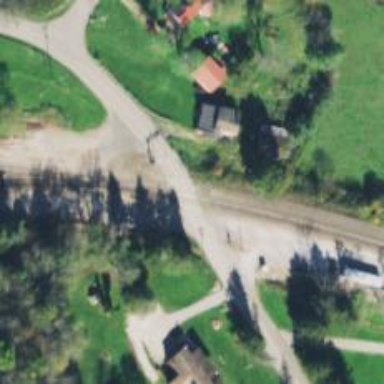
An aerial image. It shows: Level crossing along the railway.